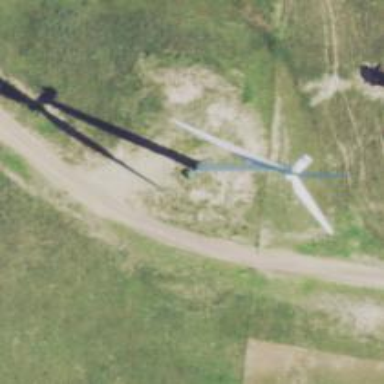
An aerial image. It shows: Wind generator with horizontal axis. The generator is wind turbine.